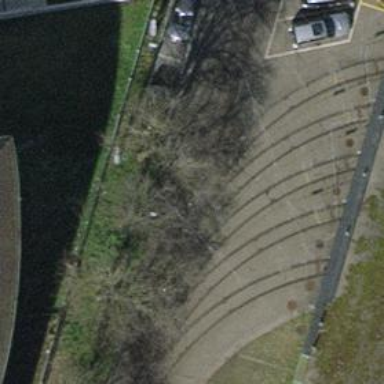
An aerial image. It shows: Tram railway with electrified contact lines passing through service yard with single track.